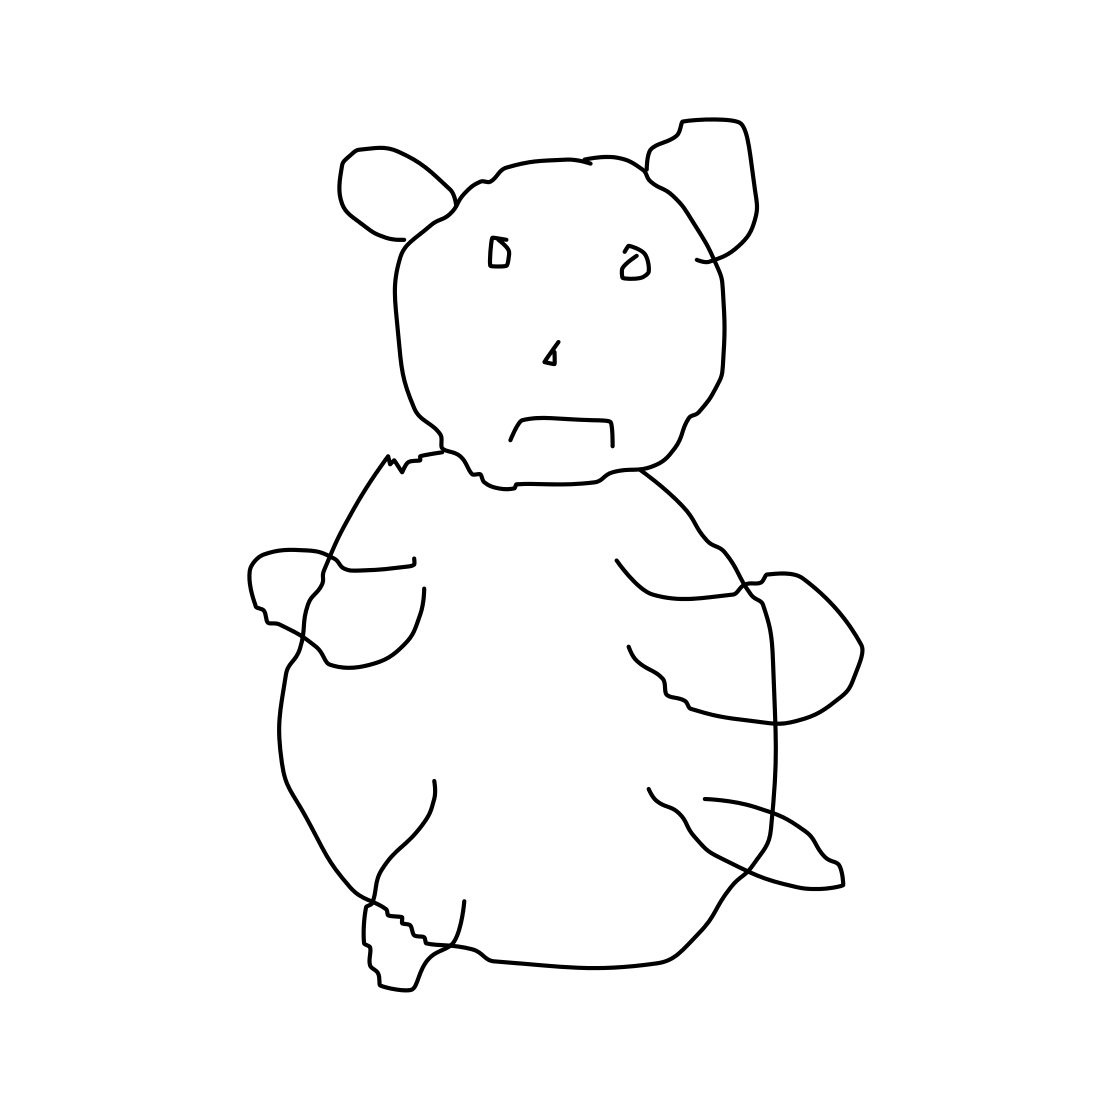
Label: teddy-bear